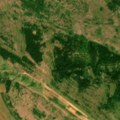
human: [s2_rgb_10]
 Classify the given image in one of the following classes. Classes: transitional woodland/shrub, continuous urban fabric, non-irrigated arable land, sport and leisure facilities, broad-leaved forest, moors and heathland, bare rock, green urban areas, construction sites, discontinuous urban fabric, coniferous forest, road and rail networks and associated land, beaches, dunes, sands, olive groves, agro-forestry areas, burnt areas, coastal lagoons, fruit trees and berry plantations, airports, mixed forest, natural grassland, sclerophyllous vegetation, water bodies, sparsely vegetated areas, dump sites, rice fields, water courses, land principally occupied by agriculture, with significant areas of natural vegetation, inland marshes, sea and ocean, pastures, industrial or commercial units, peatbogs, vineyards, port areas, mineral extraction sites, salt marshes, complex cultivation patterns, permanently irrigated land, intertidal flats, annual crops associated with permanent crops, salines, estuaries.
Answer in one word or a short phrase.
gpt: complex cultivation patterns, natural grassland, transitional woodland/shrub